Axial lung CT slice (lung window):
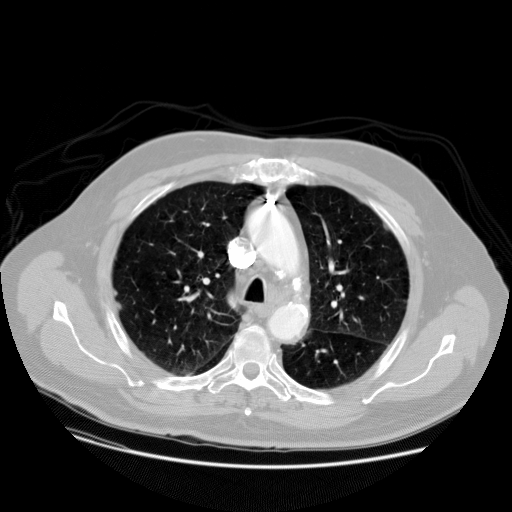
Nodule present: no